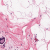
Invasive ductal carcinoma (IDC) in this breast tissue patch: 0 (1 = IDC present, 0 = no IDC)